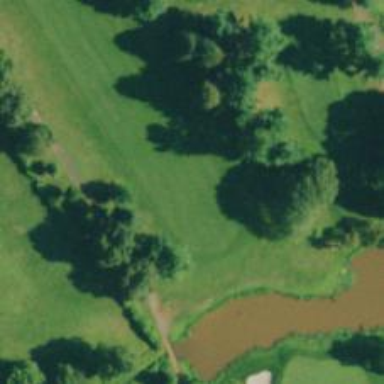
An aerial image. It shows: View of golf hole.